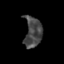
Tissue: skin
Cell type: Epithelial cells
Senescence score: 0.2485
Nuclear area (px): 517
Mean DAPI intensity: 71.65